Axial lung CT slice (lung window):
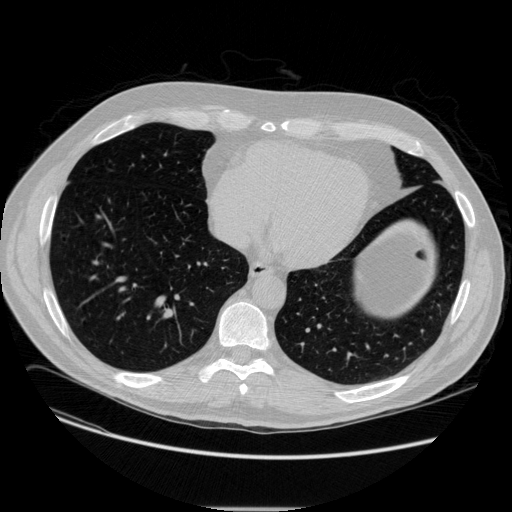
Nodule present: no